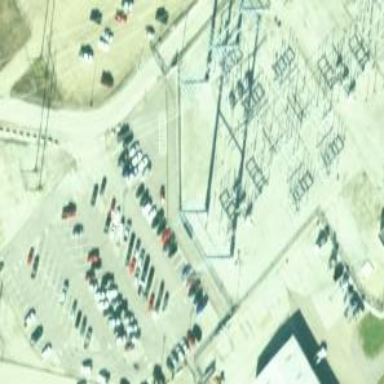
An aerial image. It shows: Switch for power supply.